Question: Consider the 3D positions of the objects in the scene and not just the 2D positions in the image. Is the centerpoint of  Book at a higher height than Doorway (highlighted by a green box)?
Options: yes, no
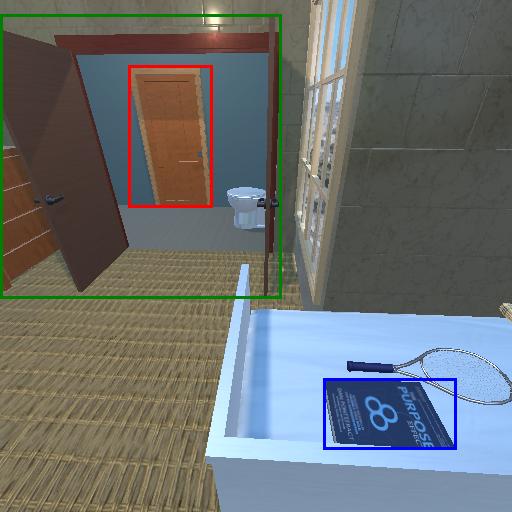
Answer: yes